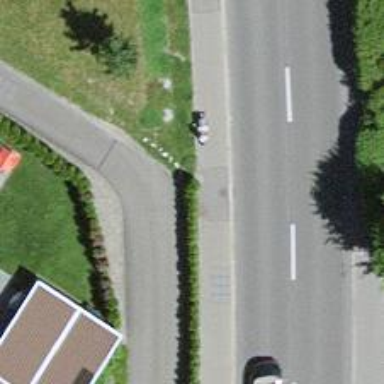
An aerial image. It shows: Hedge barrier.